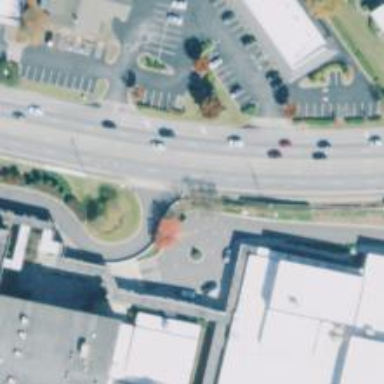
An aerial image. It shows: Turning loop on the road.